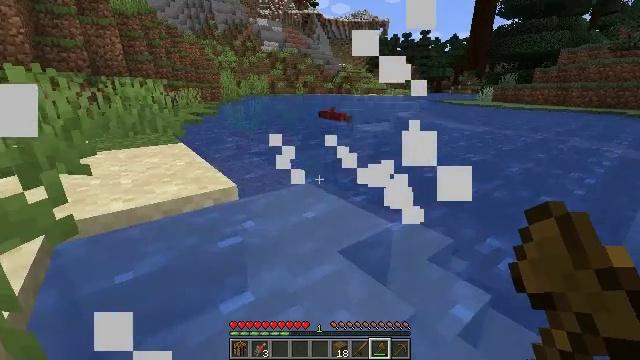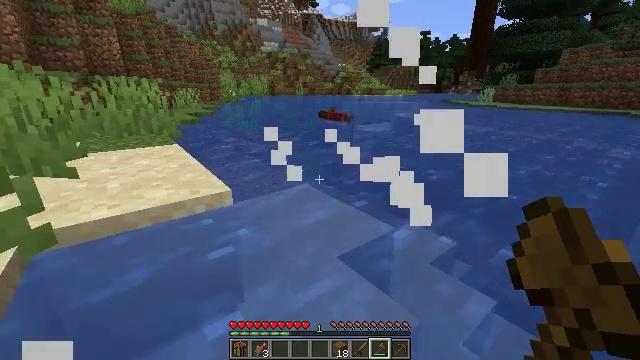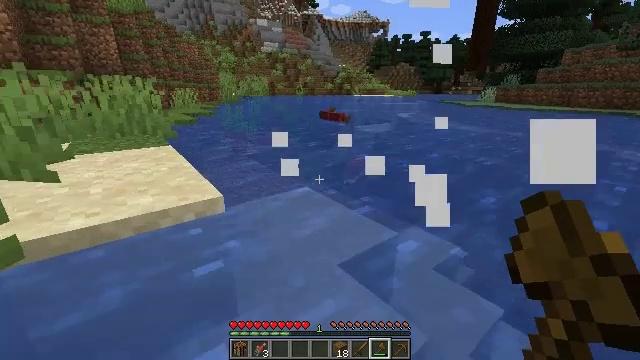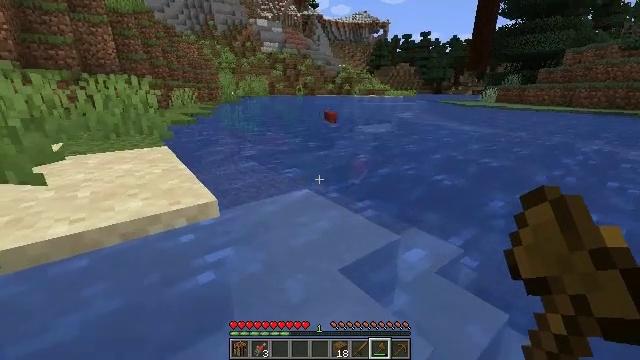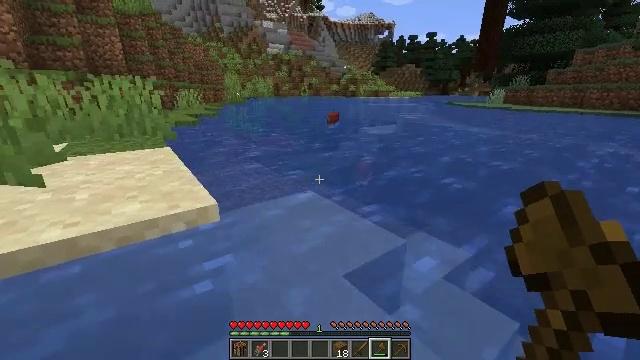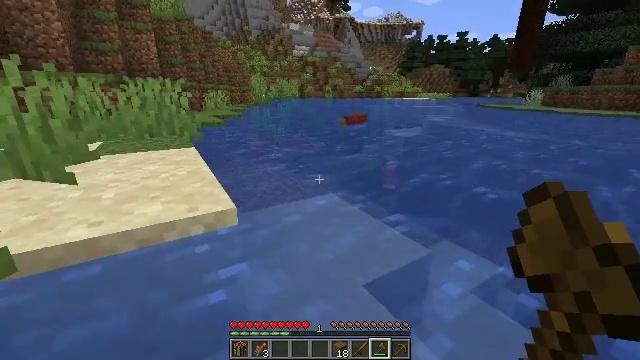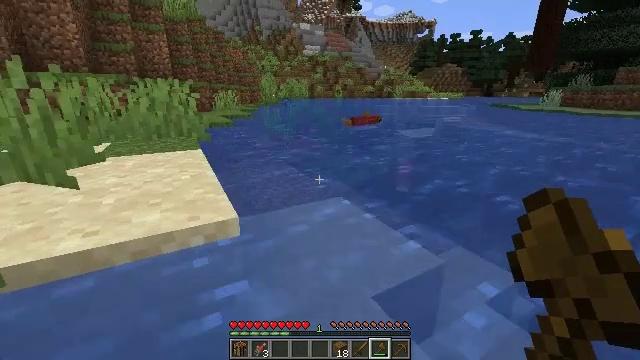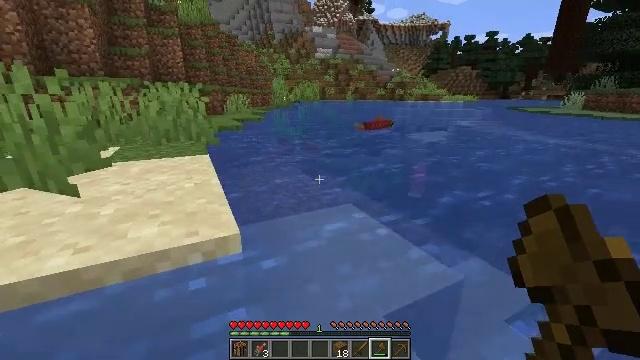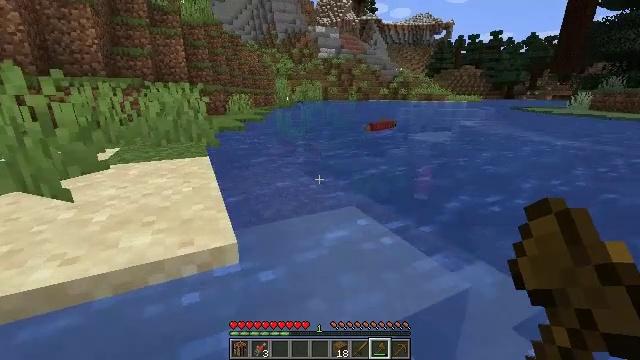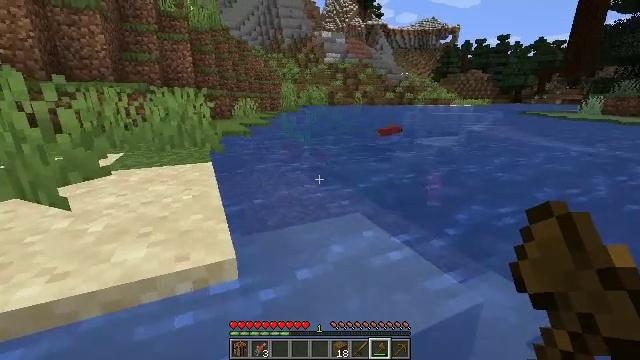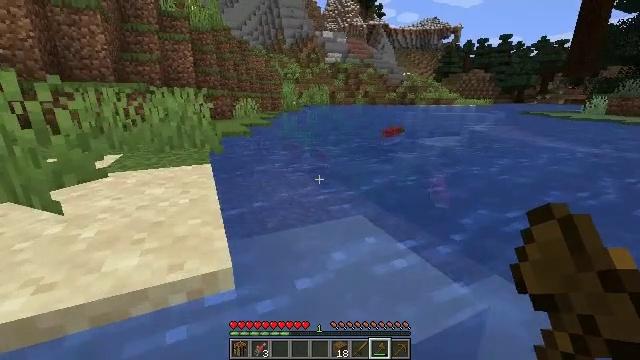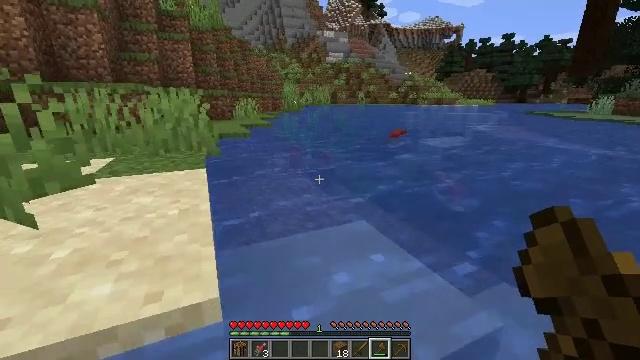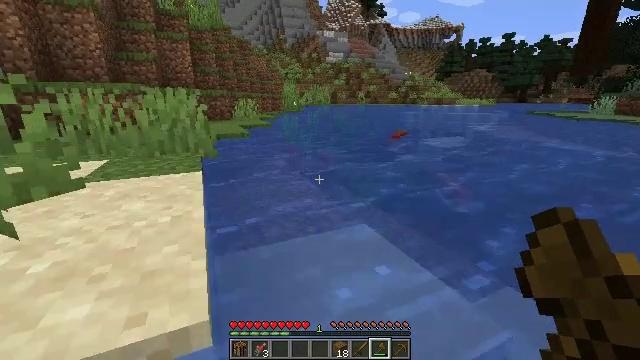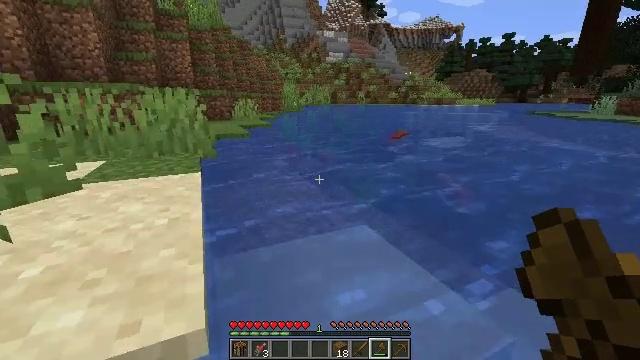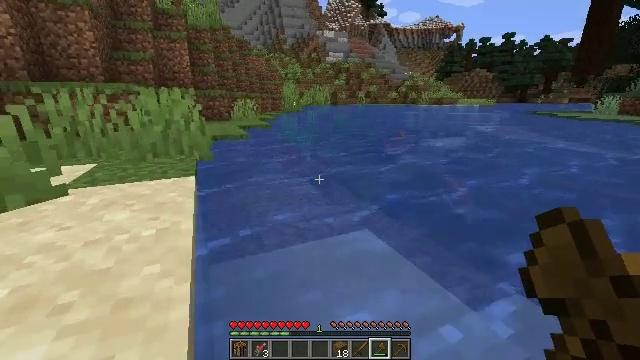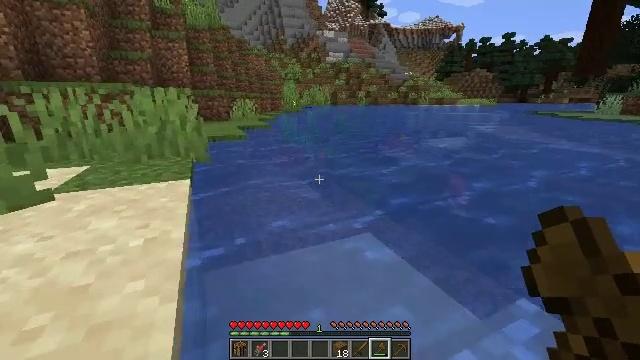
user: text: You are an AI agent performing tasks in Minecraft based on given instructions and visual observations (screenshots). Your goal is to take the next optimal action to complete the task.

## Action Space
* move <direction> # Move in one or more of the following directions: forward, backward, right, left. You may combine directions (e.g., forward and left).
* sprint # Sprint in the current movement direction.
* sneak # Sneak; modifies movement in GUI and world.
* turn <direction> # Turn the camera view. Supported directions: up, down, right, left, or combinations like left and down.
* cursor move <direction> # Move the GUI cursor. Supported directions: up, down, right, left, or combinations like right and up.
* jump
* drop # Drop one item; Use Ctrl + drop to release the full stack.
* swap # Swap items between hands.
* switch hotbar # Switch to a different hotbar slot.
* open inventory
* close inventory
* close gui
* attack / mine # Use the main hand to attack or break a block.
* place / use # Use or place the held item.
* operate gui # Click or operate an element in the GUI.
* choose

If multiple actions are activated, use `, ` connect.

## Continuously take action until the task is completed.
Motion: motion action
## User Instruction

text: Kill aquatic mobs.
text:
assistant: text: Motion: move forward
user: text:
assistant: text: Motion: move forward
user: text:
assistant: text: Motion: move forward
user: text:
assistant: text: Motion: move forward, turn left
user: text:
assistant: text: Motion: move forward, turn left
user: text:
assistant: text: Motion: move forward, turn left
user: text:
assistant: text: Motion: move forward, turn left
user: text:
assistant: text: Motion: move forward
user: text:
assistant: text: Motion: move forward, turn left
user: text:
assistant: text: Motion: move forward
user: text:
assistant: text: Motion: move forward
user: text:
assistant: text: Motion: move forward
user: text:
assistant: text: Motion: move forward
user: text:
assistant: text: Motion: move forward
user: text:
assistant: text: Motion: move forward
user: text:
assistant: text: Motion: move forward
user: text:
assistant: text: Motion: move forward
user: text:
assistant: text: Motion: move forward, turn left
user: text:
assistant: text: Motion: move forward, turn left
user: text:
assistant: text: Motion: move forward
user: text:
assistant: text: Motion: move forward
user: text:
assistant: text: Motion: move forward
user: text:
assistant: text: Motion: move forward
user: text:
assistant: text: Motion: move forward
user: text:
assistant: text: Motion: move forward
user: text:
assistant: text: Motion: move forward
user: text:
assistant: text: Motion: move forward
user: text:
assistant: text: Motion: move forward
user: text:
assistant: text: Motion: move forward
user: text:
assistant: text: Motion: move forward